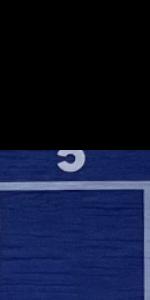
Label: Empty